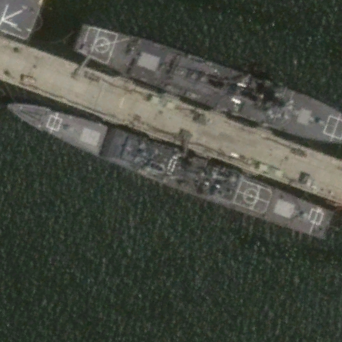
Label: cruiser